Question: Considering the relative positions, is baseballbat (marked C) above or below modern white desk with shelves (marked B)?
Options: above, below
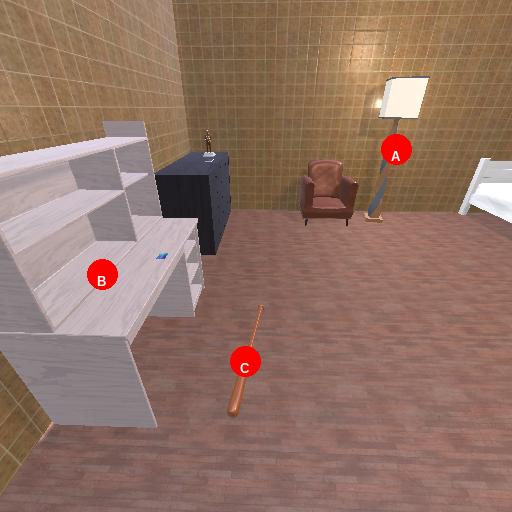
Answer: above